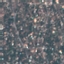
Label: Residential